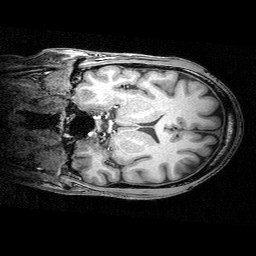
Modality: T1w
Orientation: coronal